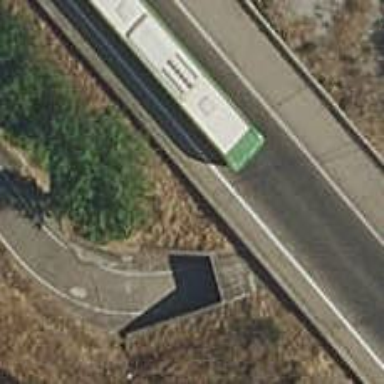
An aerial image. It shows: Tunnel for cyclists to travel through.